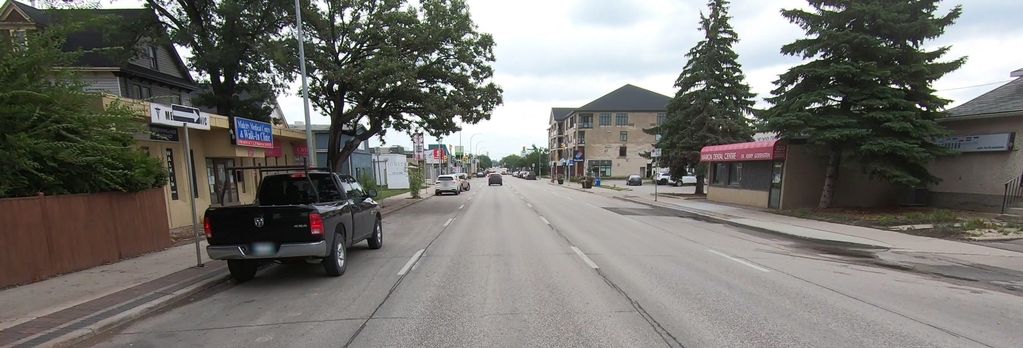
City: winnipeg